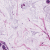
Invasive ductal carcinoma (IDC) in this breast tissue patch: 1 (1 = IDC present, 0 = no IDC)